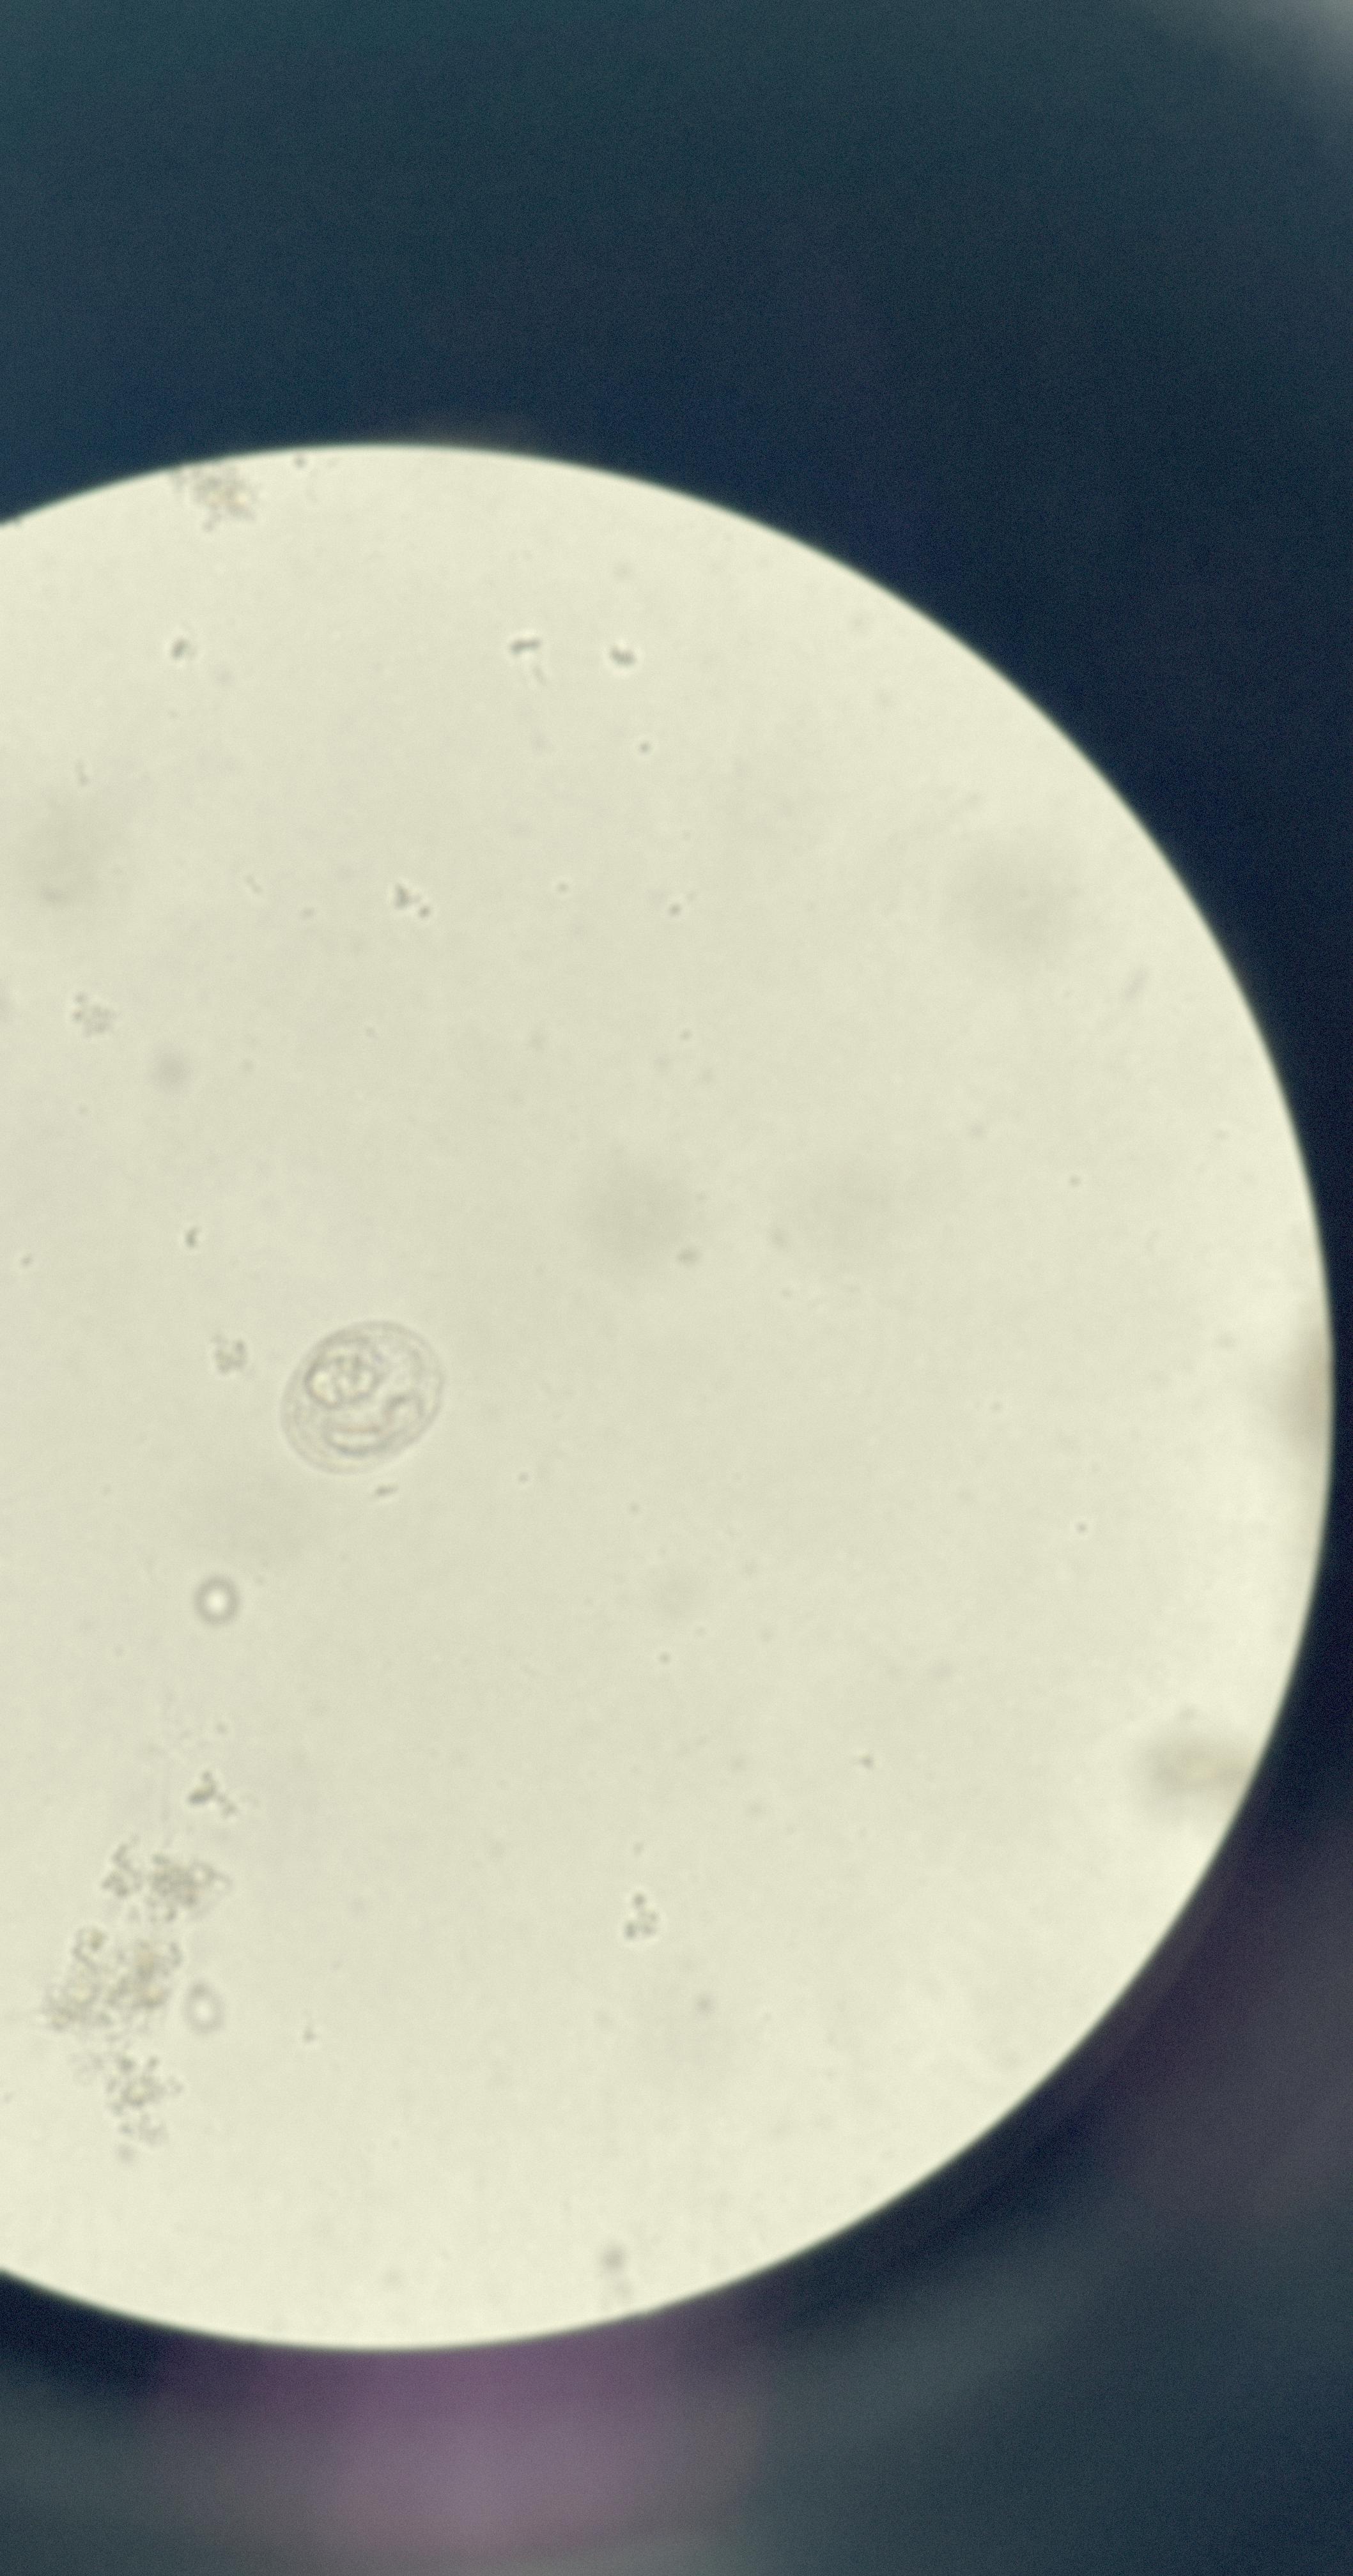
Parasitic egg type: Hymenolepis nana